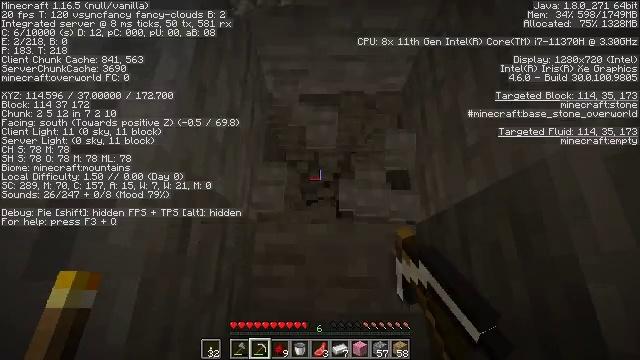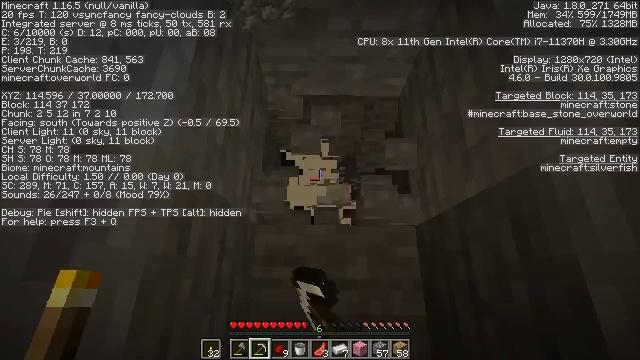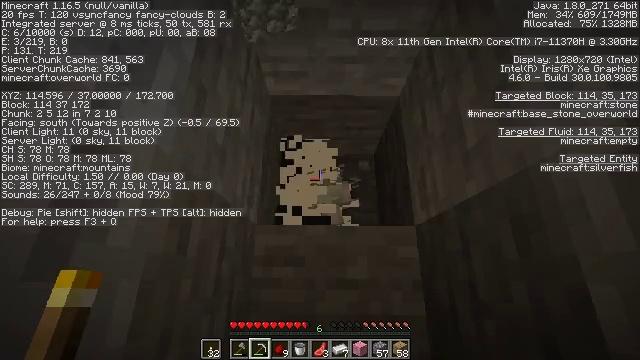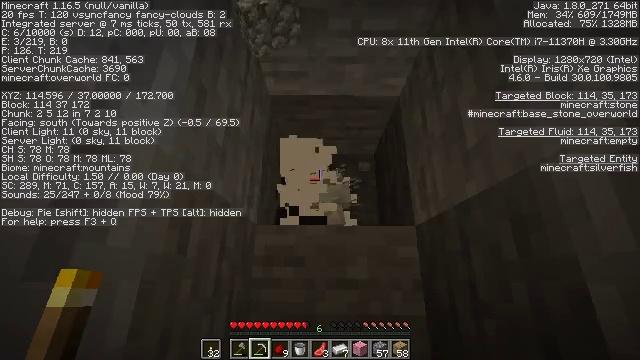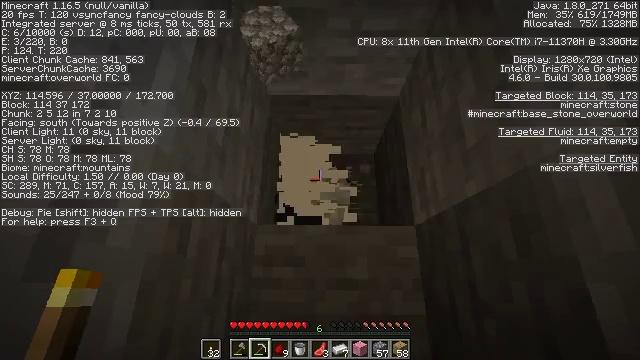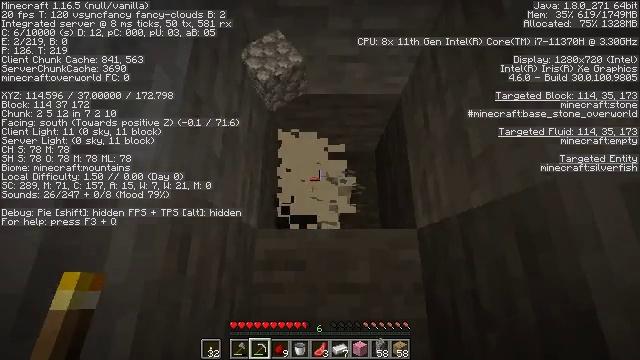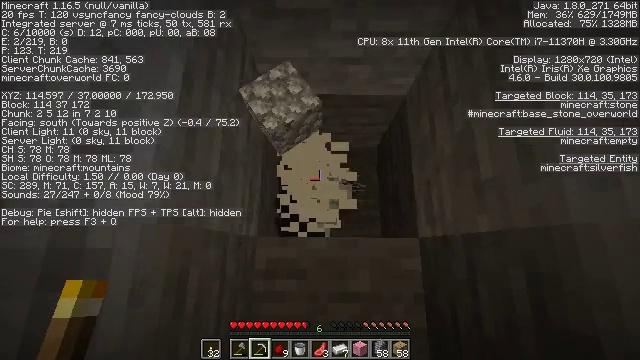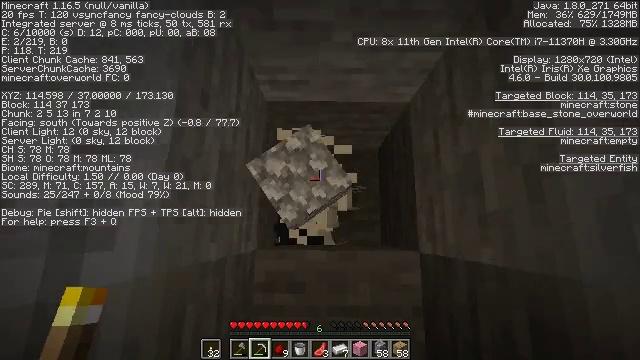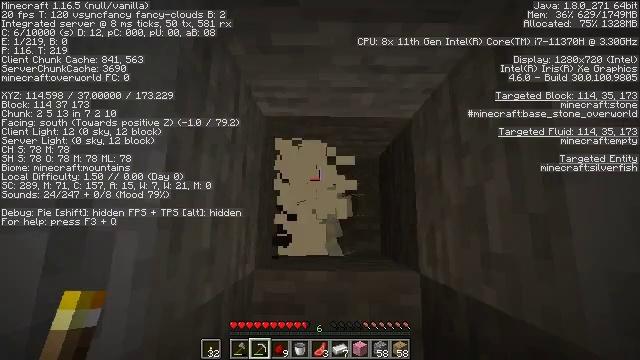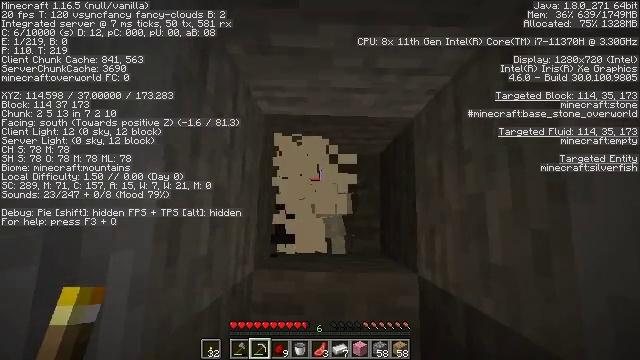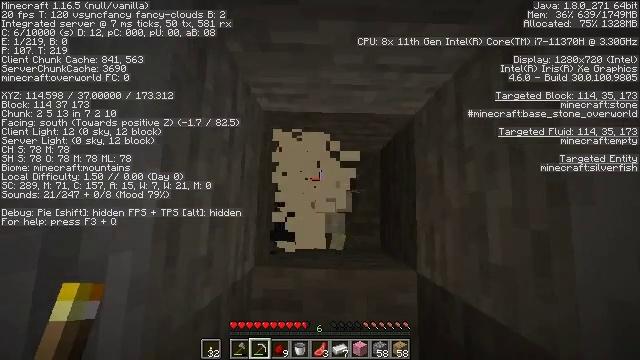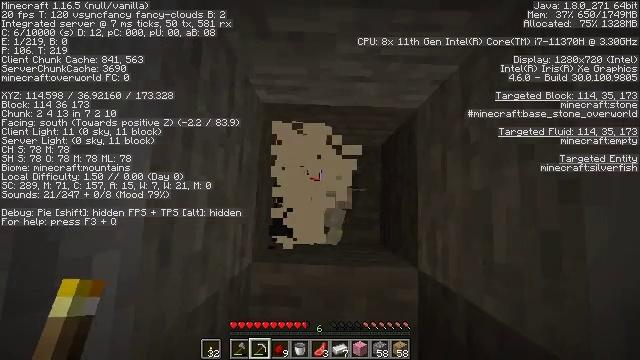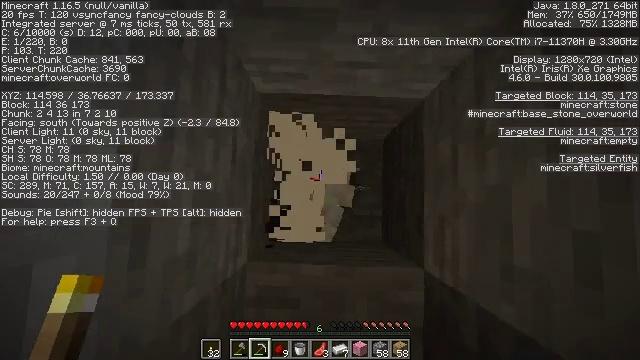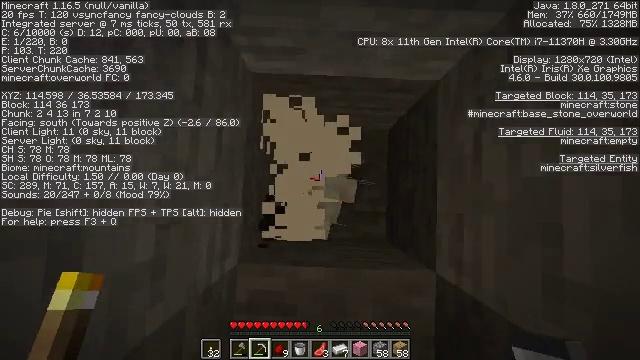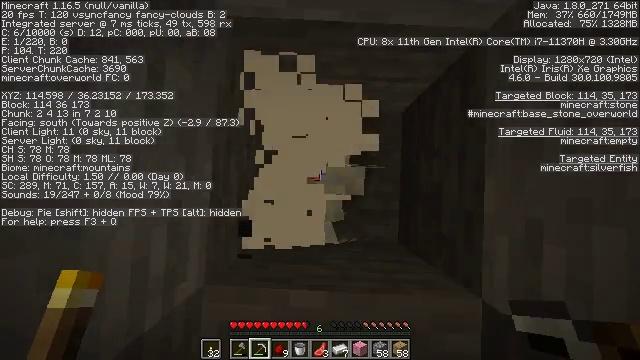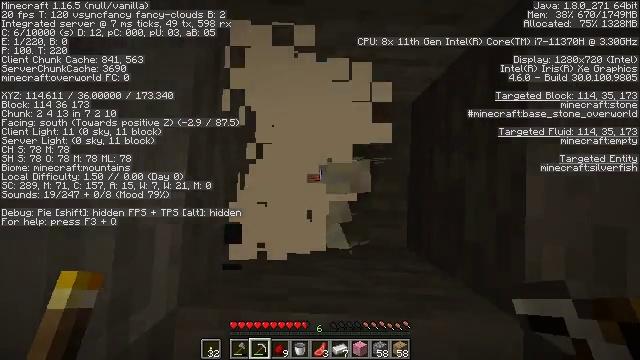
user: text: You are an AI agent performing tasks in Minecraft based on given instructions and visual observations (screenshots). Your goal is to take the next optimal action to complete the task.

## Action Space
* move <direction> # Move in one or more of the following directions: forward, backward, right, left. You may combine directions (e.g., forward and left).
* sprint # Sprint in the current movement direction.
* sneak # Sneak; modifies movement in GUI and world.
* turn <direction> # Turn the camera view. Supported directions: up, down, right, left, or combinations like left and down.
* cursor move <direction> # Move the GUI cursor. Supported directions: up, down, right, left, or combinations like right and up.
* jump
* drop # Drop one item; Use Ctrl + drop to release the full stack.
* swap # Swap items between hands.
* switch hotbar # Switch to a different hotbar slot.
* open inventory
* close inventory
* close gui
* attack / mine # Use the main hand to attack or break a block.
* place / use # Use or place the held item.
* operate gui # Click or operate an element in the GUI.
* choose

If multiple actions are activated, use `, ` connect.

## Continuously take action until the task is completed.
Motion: motion action
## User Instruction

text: Break the infested stone to clear it out.
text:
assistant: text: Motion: attack / mine
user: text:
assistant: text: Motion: attack / mine
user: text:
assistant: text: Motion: attack / mine
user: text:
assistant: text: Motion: attack / mine
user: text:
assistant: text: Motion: move forward, turn down, attack / mine
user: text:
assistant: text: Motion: move forward, turn down, attack / mine
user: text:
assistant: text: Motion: move forward, turn down, attack / mine
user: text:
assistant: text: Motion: turn down, attack / mine
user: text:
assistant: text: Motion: turn down, attack / mine
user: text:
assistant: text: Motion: turn down, attack / mine
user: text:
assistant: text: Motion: turn down, attack / mine
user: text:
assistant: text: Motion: attack / mine
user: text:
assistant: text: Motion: turn down, attack / mine
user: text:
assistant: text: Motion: turn down, attack / mine
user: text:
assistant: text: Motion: attack / mine
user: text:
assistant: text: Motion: attack / mine
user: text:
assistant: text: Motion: attack / mine
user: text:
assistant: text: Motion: attack / mine
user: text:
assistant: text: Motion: attack / mine
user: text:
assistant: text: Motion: attack / mine
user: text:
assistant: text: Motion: turn up, attack / mine
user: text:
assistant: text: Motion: move back, attack / mine
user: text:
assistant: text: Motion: move back
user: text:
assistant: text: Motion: move back, turn up
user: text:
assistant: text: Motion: move back, turn right and up
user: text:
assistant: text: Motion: move back, jump
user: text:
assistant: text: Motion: move back, jump
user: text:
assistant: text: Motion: move back, turn right and down, jump
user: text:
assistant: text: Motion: move back, turn down, jump
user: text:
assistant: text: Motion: move back